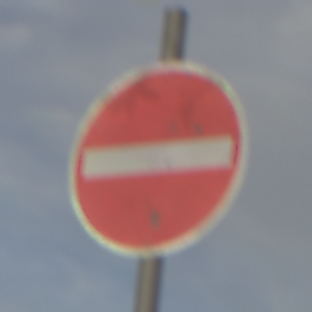
Verkehrszeichen: VerbotDerEinfahrt
Umgebung: Outdoor, Nature
Tageszeit: SunriseSunset
Wetter: PartlyCloudy
Licht: Natural
Jahreszeit: Summer
Kontrast: HighContrast